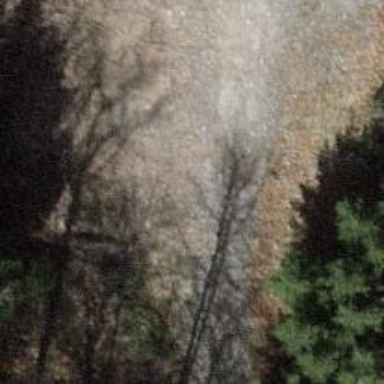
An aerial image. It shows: Track with grade2 tracktype.